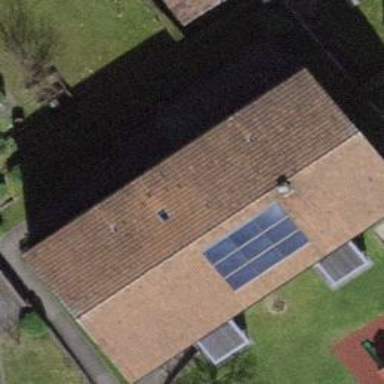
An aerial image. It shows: Solar power generator using photovoltaic method with solar photovoltaic panel types.